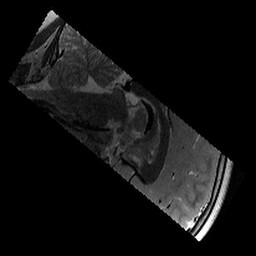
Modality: T2w
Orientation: sagittal
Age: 10
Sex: male
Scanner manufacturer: siemens
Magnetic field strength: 3 T
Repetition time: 9.23 s
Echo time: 0.067 s